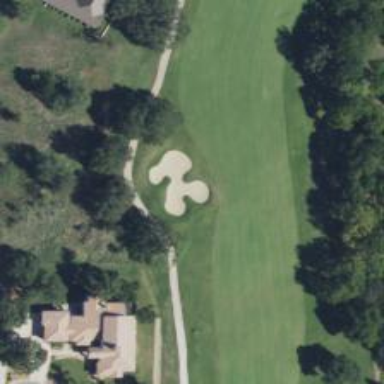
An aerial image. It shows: View of golf hole.